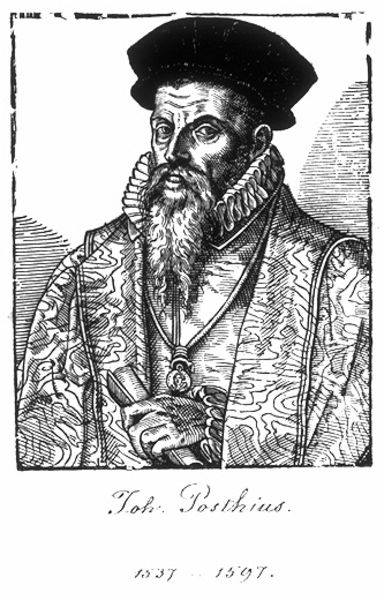
Titel: Bildnis des Johann Posth
Künstler: Tobias Stimmer
Institution: (Seriendruck)
Schlagwörter: hand, mann, umhang, weiß, hintergrund, hut, schwarz, stirn, zeichnung, blick, muster, alt, bart, kappe, mütze, barock, falten, kragen, rahmen, vollbart, bildnis, halskrause, portrait, porträt, gewand, mantel, spitzen, renaissance, holzschnitt, man, kette, graphik, rand, büste, halskette, hoch, buch, medaillon, druck, schnitt, schwarz weiss, radierung, stich, manschetten, gravur, spitzbart, rolle, pergament, anhänger, mittelalter, luther, schriftrolle, spitzenkragen, dürer, kupferstich, zwichnung, johann, dokument, wohlstand, rüschenkragen, 1597, 1537, posthius, posthuis, portarait, postkins